Question: Here's an image of what I'm talking about:

The buttons are not vertically aligned with one another, as they should be.
Here's my HTML code:
'''
<div class="incorrect-guesses">
<h4>Incorrect Guesses</h4>
<div class="incorrect-guess">A</div>
<div class="incorrect-guess">A</div>
<div class="incorrect-guess">A</div>
<div class="incorrect-guess">A</div>
<div class="empty-guess"></div>
<div class="empty-guess"></div>
<div class="empty-guess"></div>
<div class="empty-guess"></div>
</div>
'''
And the CSS that acts on them:
'''
.empty-guess {
display: inline-block;
width: 38px;
height: 38px;
margin: 0 3px 6px 0;
border: 1px solid #ccc;
}
.incorrect-guess {
display: inline-block;
width: 40px;
height: 40px;
margin: 0 3px 6px 0;
background: #e32a3c;
color: #fff;
line-height: 2.5em;
text-align: center;
text-decoration: none;
}
'''
I've used web-inspector a ton of times to see if anything's pushing them apart that way, but nothing seems to be that I can detect in web-inspector.
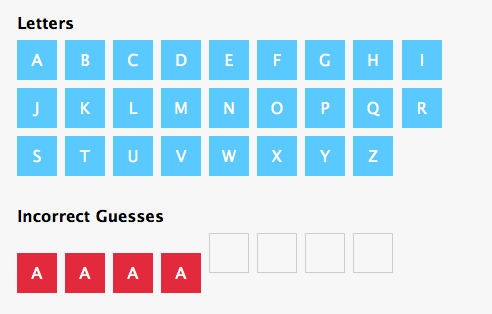
Answer: Just add 'vertical-align: bottom' to the emtpy elements.
<URL>